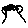
Label: tree